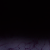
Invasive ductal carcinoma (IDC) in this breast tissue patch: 0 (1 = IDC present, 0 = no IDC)